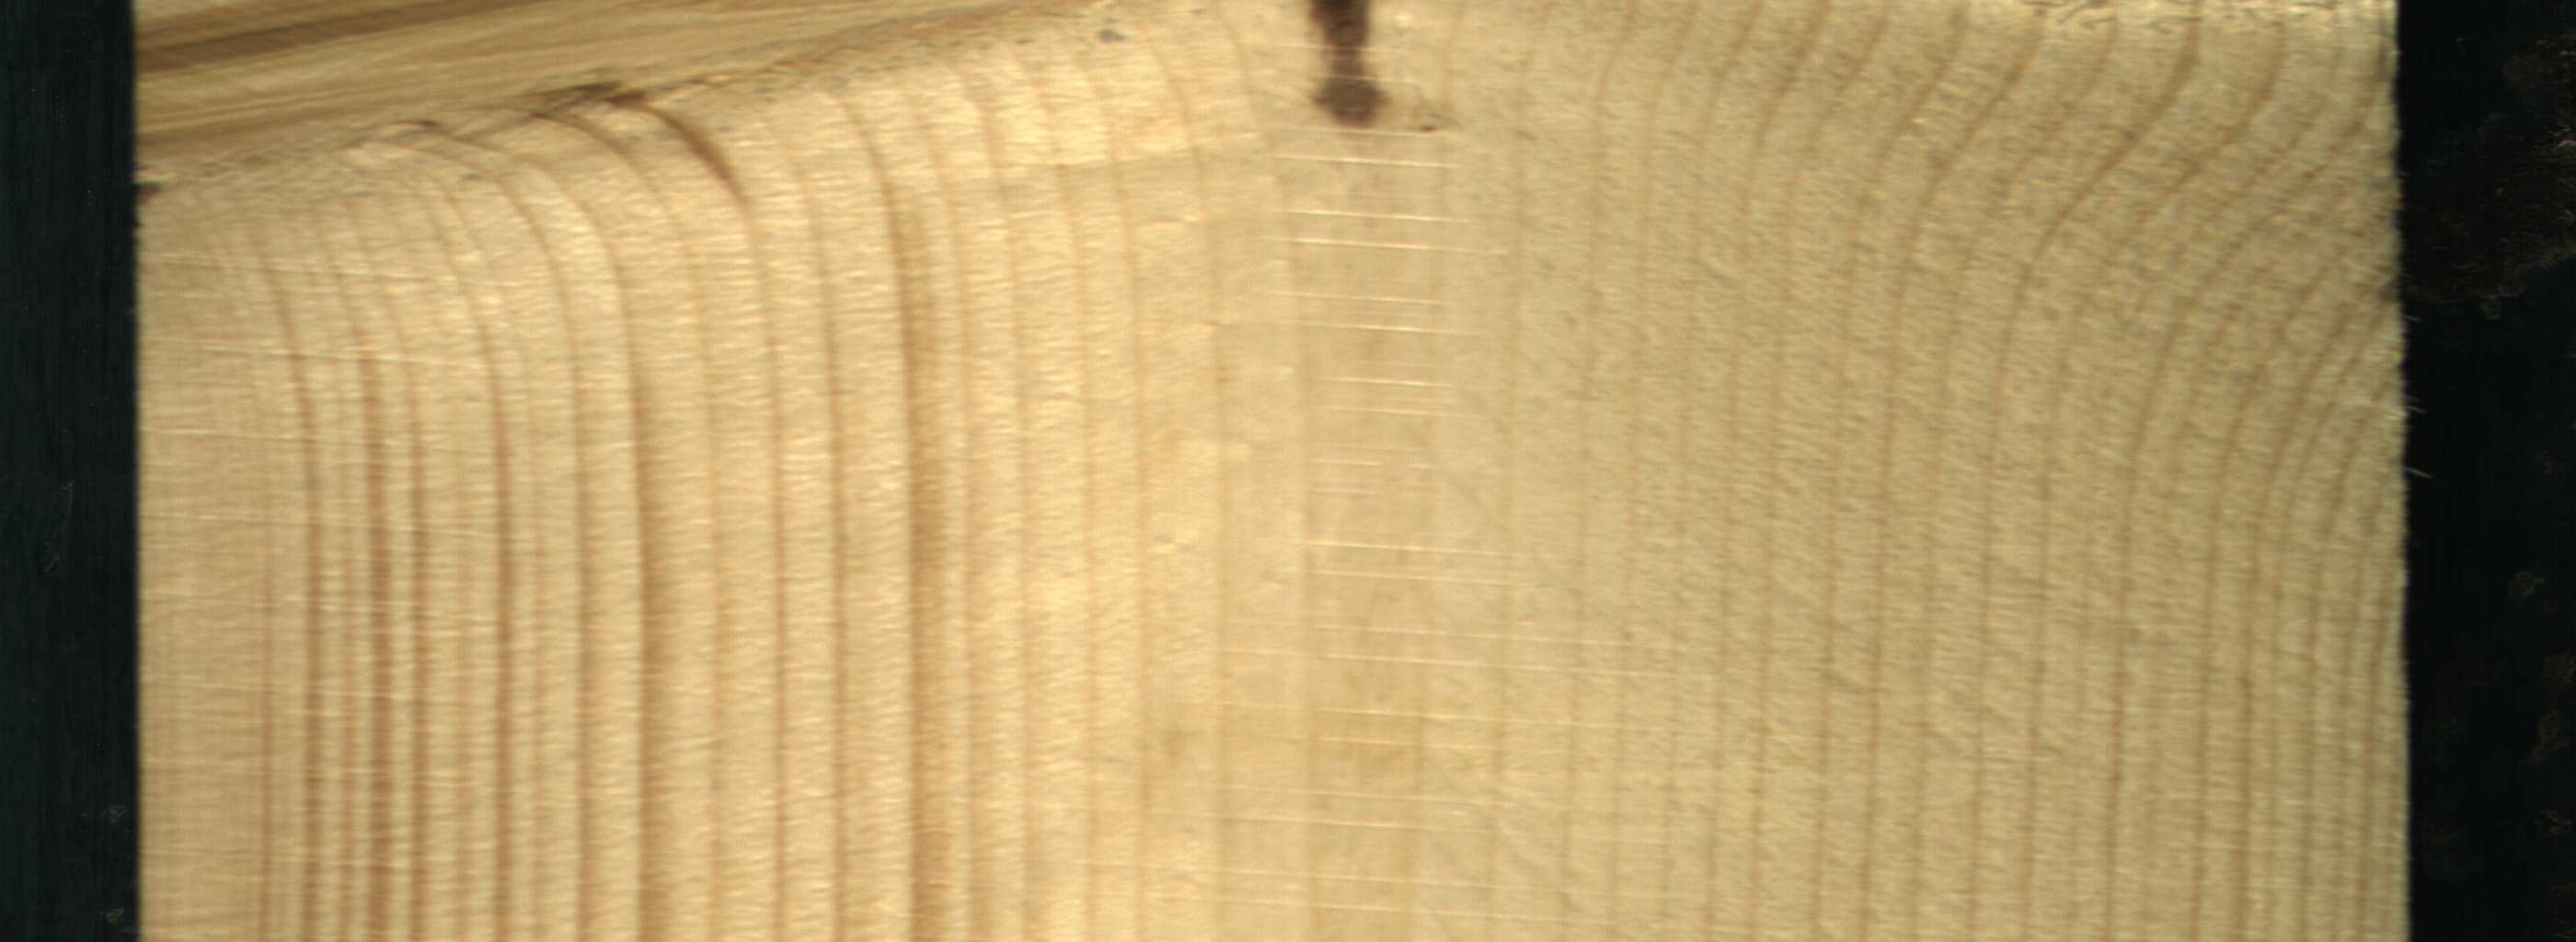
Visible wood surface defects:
Marrow
Live_Knot